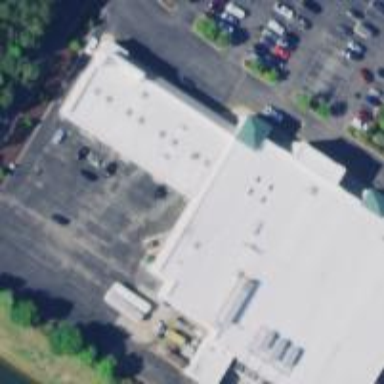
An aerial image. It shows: Supermarket building.